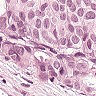
Metastatic tissue present: yes